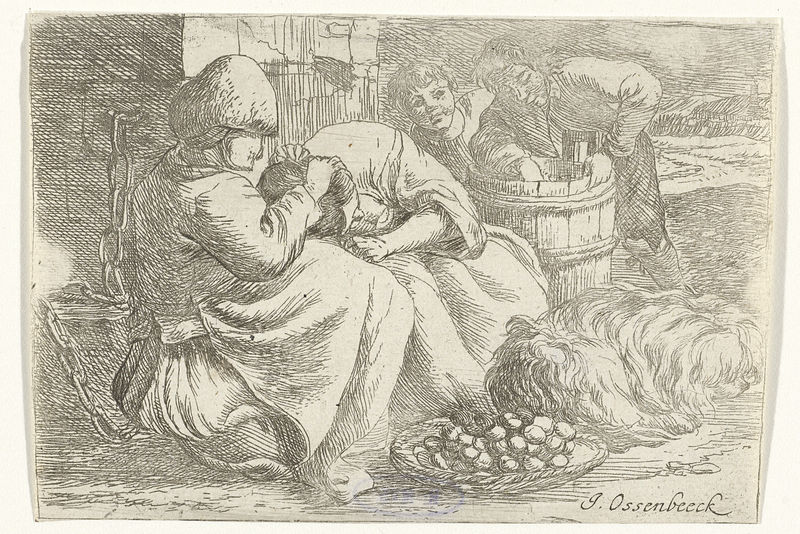
Titel: Oude vrouw ontluist een meisje
Künstler: Jan van Ossenbeeck
Standort: Amsterdam
Institution: Rijksmuseum
Schlagwörter: mann, schlaf, landschaft, frau, kleid, zeichnung, hund, obst, tier, wand, kind, blatt, kinder, früchte, holzschnitt, papier, buben, kette, essen, wolle, korb, junge, bücken, weinen, druck, radierung, gefangen, fass, bottich, hundzeichnung, ossenbeeck